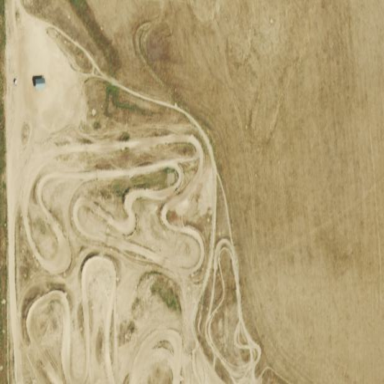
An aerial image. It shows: Motocross raceway.